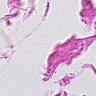
Metastatic tissue present: no